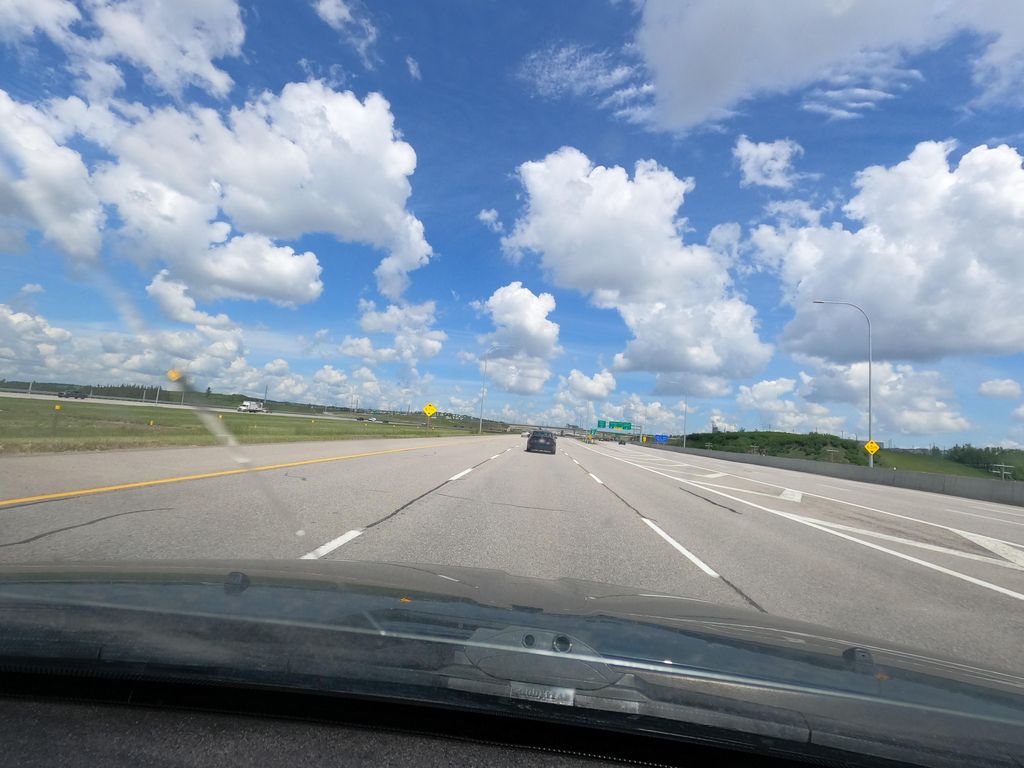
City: calgary